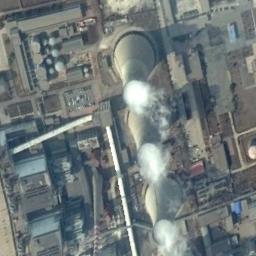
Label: thermal_power_station